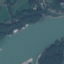
Land use / land cover: River